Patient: sex M, age 62
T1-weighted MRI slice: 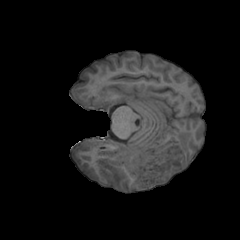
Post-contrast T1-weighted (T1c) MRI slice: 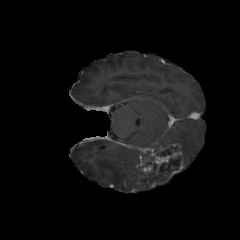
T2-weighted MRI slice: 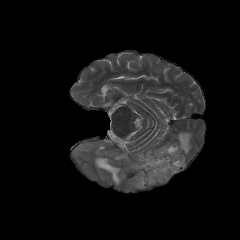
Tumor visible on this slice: yes
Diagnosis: Glioblastoma, IDH-wildtype
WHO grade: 4